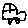
Label: car